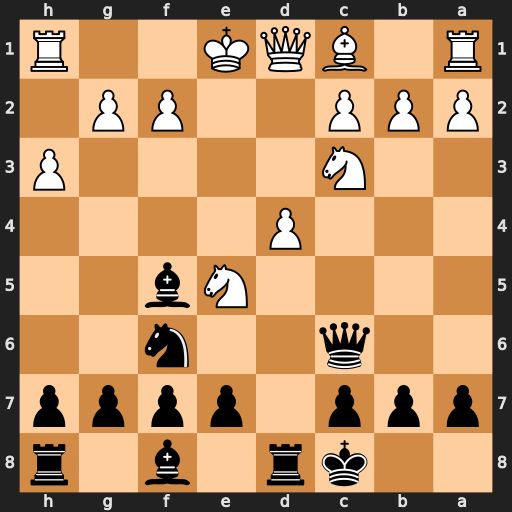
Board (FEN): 2kr1b1r/ppp1pppp/2q2n2/4Nb2/3P4/2N4P/PPP2PP1/R1BQK2R
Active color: b
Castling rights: KQ
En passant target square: -
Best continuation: Qxg2 Qf3 Qxf3